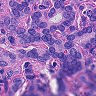
Metastatic tissue present: yes